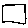
Label: square